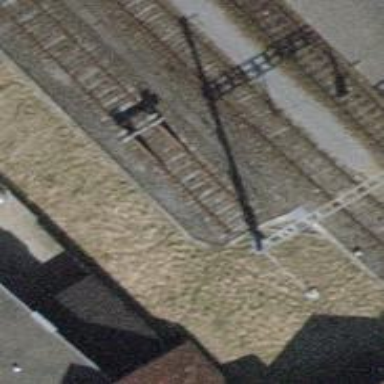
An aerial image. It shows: Railway buffer stop.